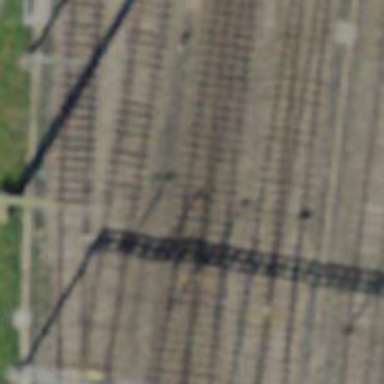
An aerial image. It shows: Railway with electrified contact lines.